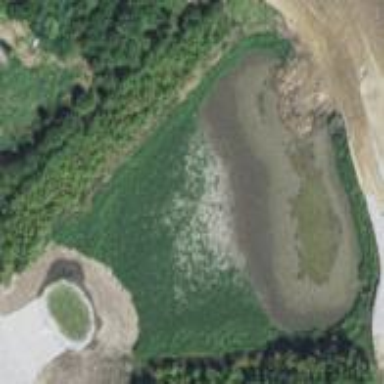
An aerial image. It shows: Pond with natural water.